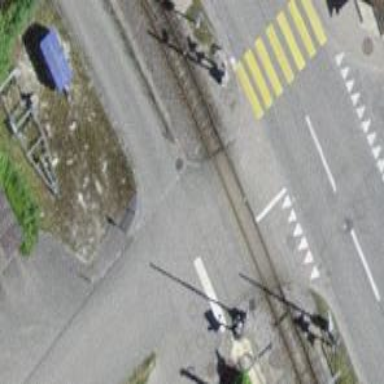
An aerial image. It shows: Full barrier at railway crossing.